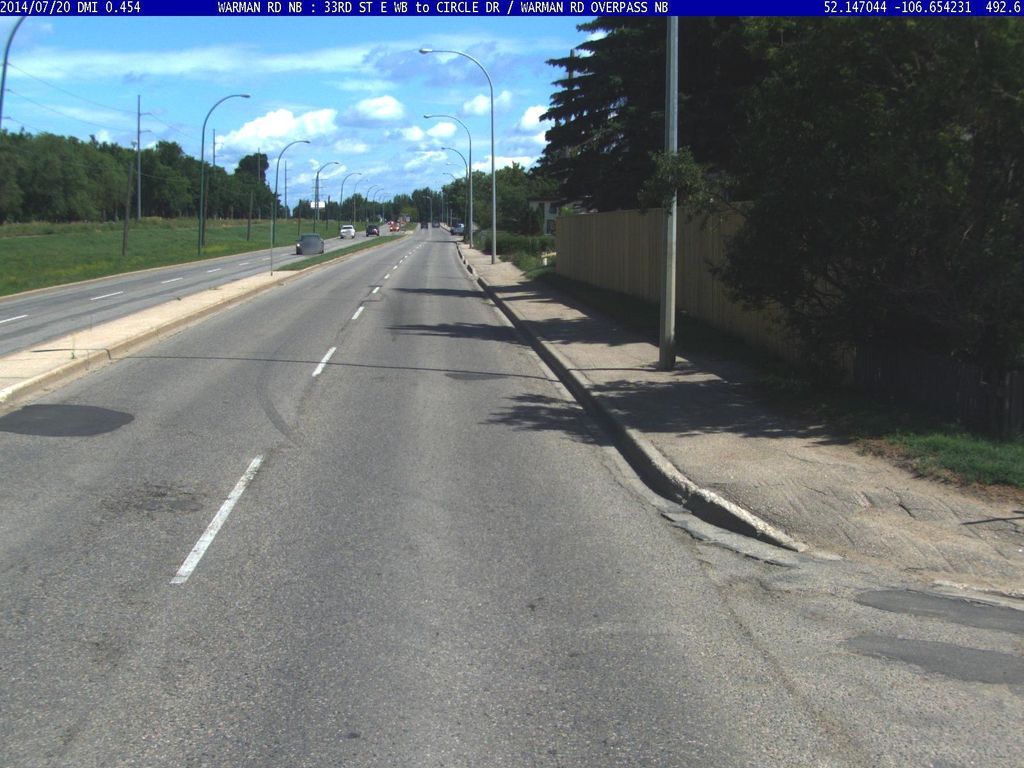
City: saskatoon